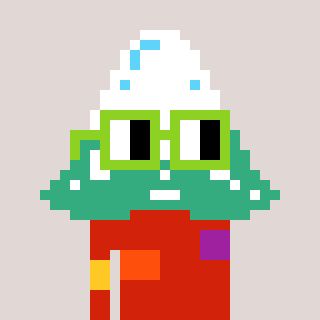
a pixel art character with square light green glasses, a snowy mountain-shaped head and a red-colored body on a warm background